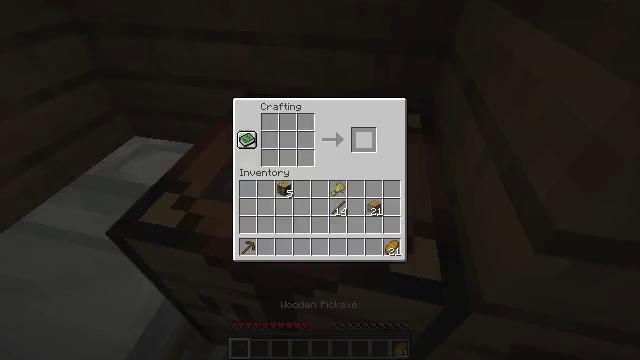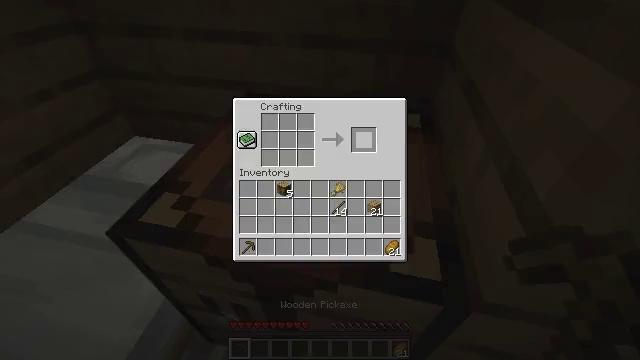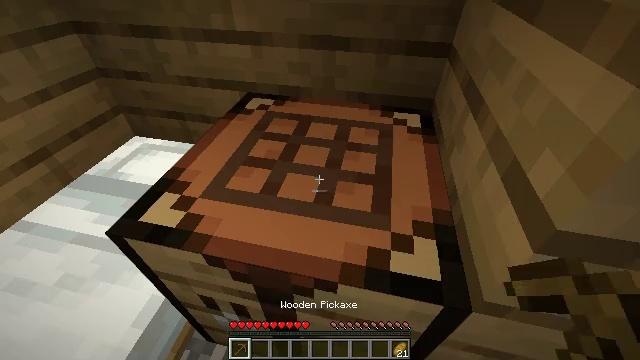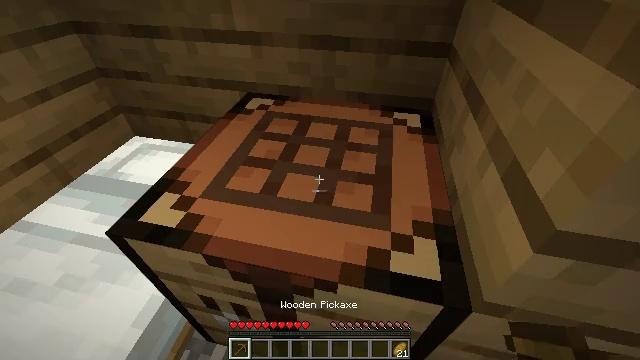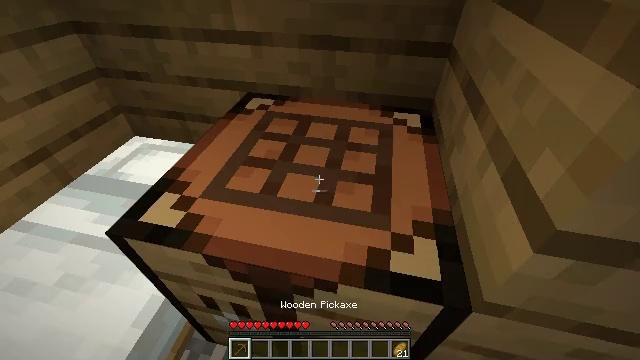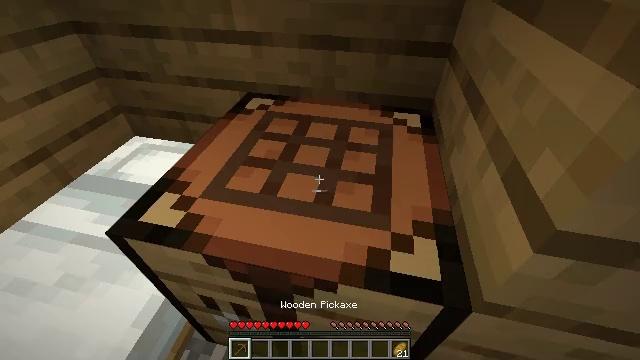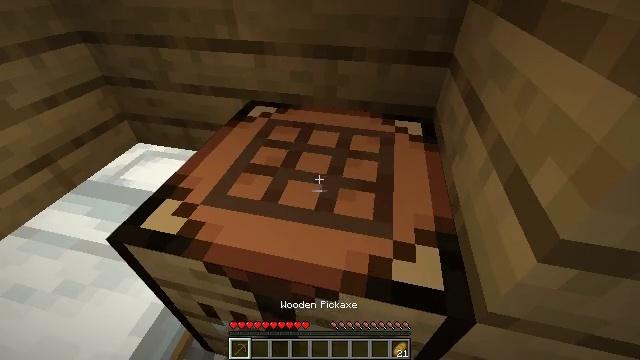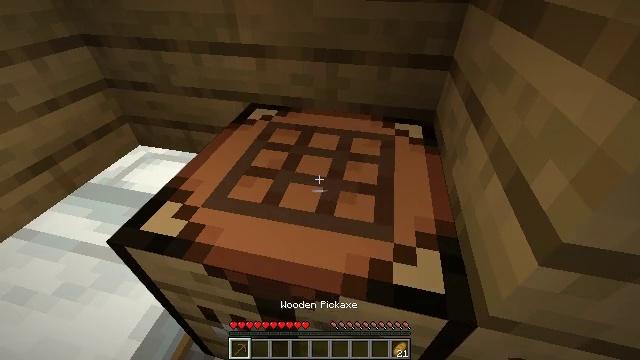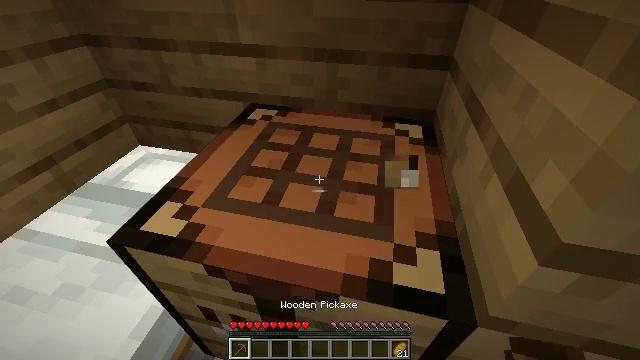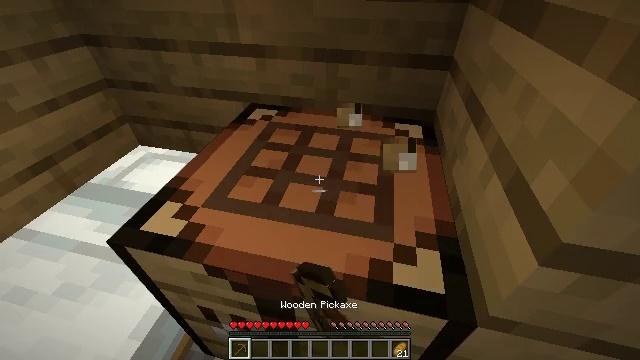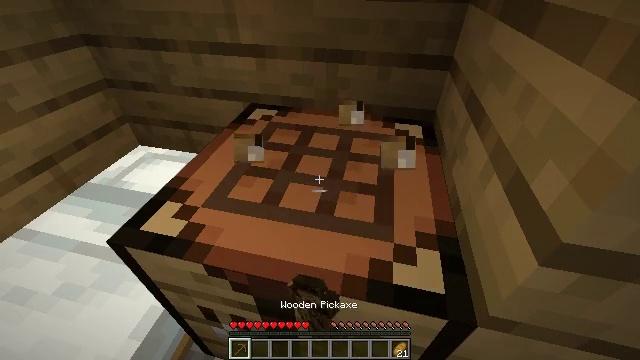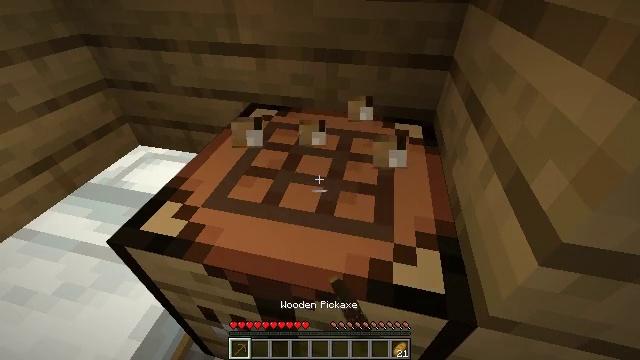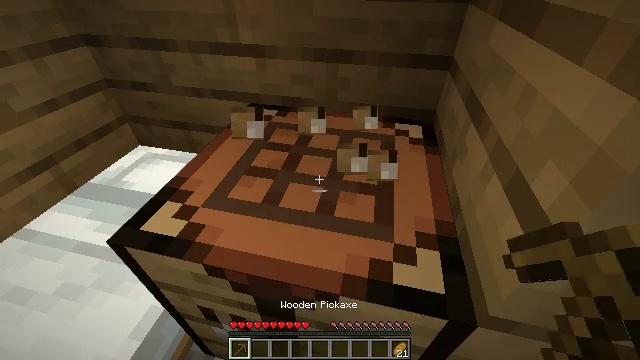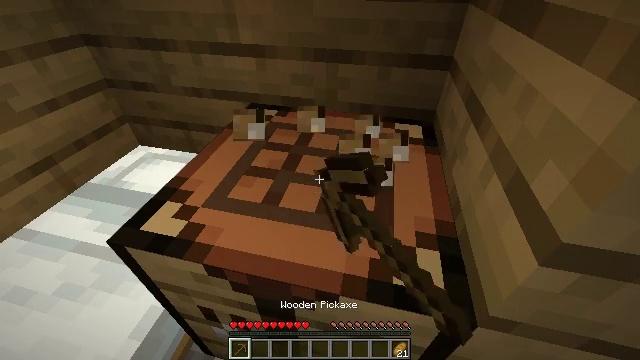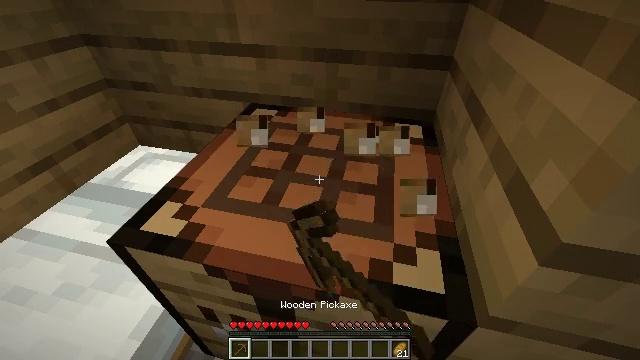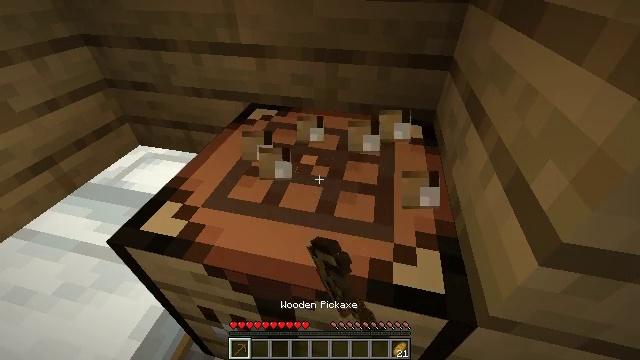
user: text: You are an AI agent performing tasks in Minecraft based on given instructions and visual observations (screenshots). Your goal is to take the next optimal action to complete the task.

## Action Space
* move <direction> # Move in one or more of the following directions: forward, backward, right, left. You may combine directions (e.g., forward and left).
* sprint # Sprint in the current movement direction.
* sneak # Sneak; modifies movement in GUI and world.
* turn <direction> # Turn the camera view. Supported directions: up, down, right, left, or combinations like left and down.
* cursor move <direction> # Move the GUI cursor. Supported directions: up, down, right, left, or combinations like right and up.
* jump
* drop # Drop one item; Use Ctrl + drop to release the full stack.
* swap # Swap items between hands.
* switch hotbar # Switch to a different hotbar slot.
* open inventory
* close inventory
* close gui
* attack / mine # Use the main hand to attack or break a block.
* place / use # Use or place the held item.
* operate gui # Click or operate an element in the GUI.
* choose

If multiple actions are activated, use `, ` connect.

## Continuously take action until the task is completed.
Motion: motion action
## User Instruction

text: Mine block crafting table.
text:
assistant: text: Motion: open gui
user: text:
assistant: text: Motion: no_op
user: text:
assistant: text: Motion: close gui
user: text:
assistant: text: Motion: open inventory
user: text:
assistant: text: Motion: no_op
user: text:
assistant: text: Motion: turn up
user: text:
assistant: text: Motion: no_op
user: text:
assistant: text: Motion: attack / mine
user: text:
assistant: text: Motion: attack / mine
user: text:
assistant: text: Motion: attack / mine
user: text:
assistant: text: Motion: attack / mine
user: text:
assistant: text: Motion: attack / mine
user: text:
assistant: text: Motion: attack / mine
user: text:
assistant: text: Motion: attack / mine
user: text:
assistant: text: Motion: attack / mine
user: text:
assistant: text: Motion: attack / mine
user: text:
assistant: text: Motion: attack / mine
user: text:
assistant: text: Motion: attack / mine
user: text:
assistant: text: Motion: attack / mine
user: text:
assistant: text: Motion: attack / mine
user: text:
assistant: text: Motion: attack / mine
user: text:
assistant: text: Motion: attack / mine
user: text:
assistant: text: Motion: attack / mine
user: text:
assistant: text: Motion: attack / mine
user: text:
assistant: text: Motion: attack / mine
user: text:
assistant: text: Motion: attack / mine
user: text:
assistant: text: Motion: attack / mine
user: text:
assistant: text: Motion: attack / mine
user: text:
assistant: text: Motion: attack / mine
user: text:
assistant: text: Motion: attack / mine